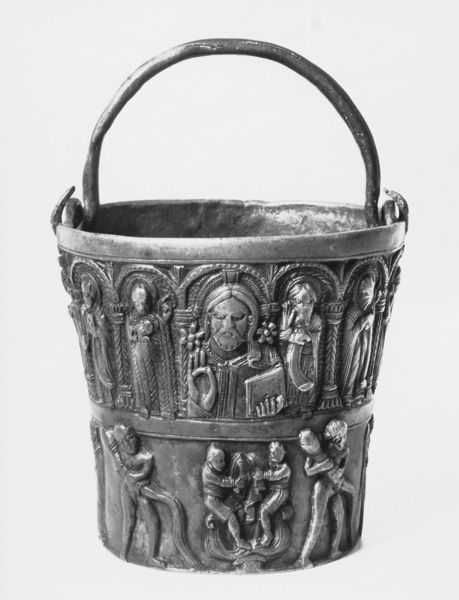
Titel: Weihwasserkessel
Institution: Berchtesgaden, Stiftskirche St. Peter und St. Johann
Schlagwörter: hand, kopf, wasser, menschen, finger, köpfe, männer, säulen, gesichter, bibel, silber, stehen, tragen, hände, porträt, haare, locken, scheitel, henkel, krug, skulptur, kübel, relief, topf, bogen, figuren, rundbogen, ornamente, korb, metall, bildhauerei, bronze, griff, gefäß, haken, buch, schlange, arkaden, christus, jesus, priester, segen, heilige, kirchlich, eimer, gefäße, christen, szenen, behälter, liturgie, kessel, blei, ronze, weihwasser, ösen, halbrelief, hare, perosnen, relieffe, ornaente, bibiel, bildhauerer, weihwassereimer, hekel